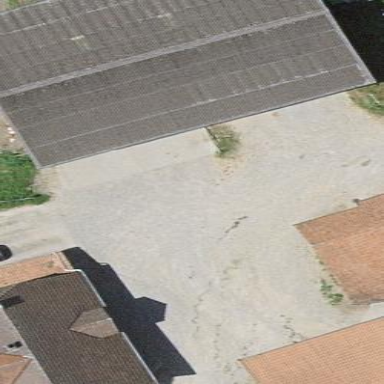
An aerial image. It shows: Garage.